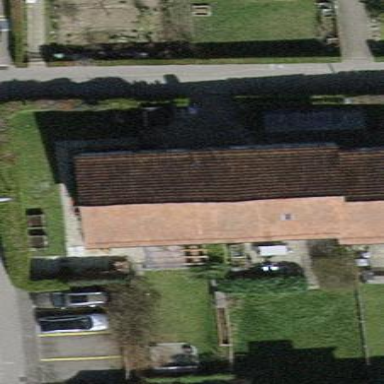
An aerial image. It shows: Terrace building with tiled roof.